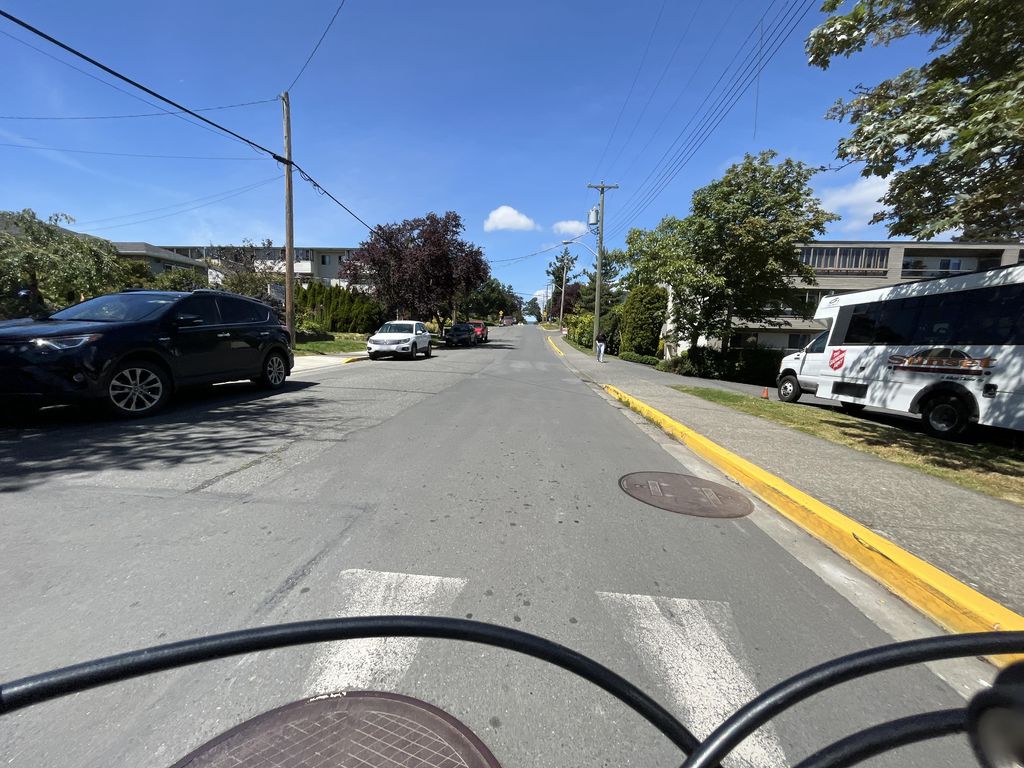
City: victoria